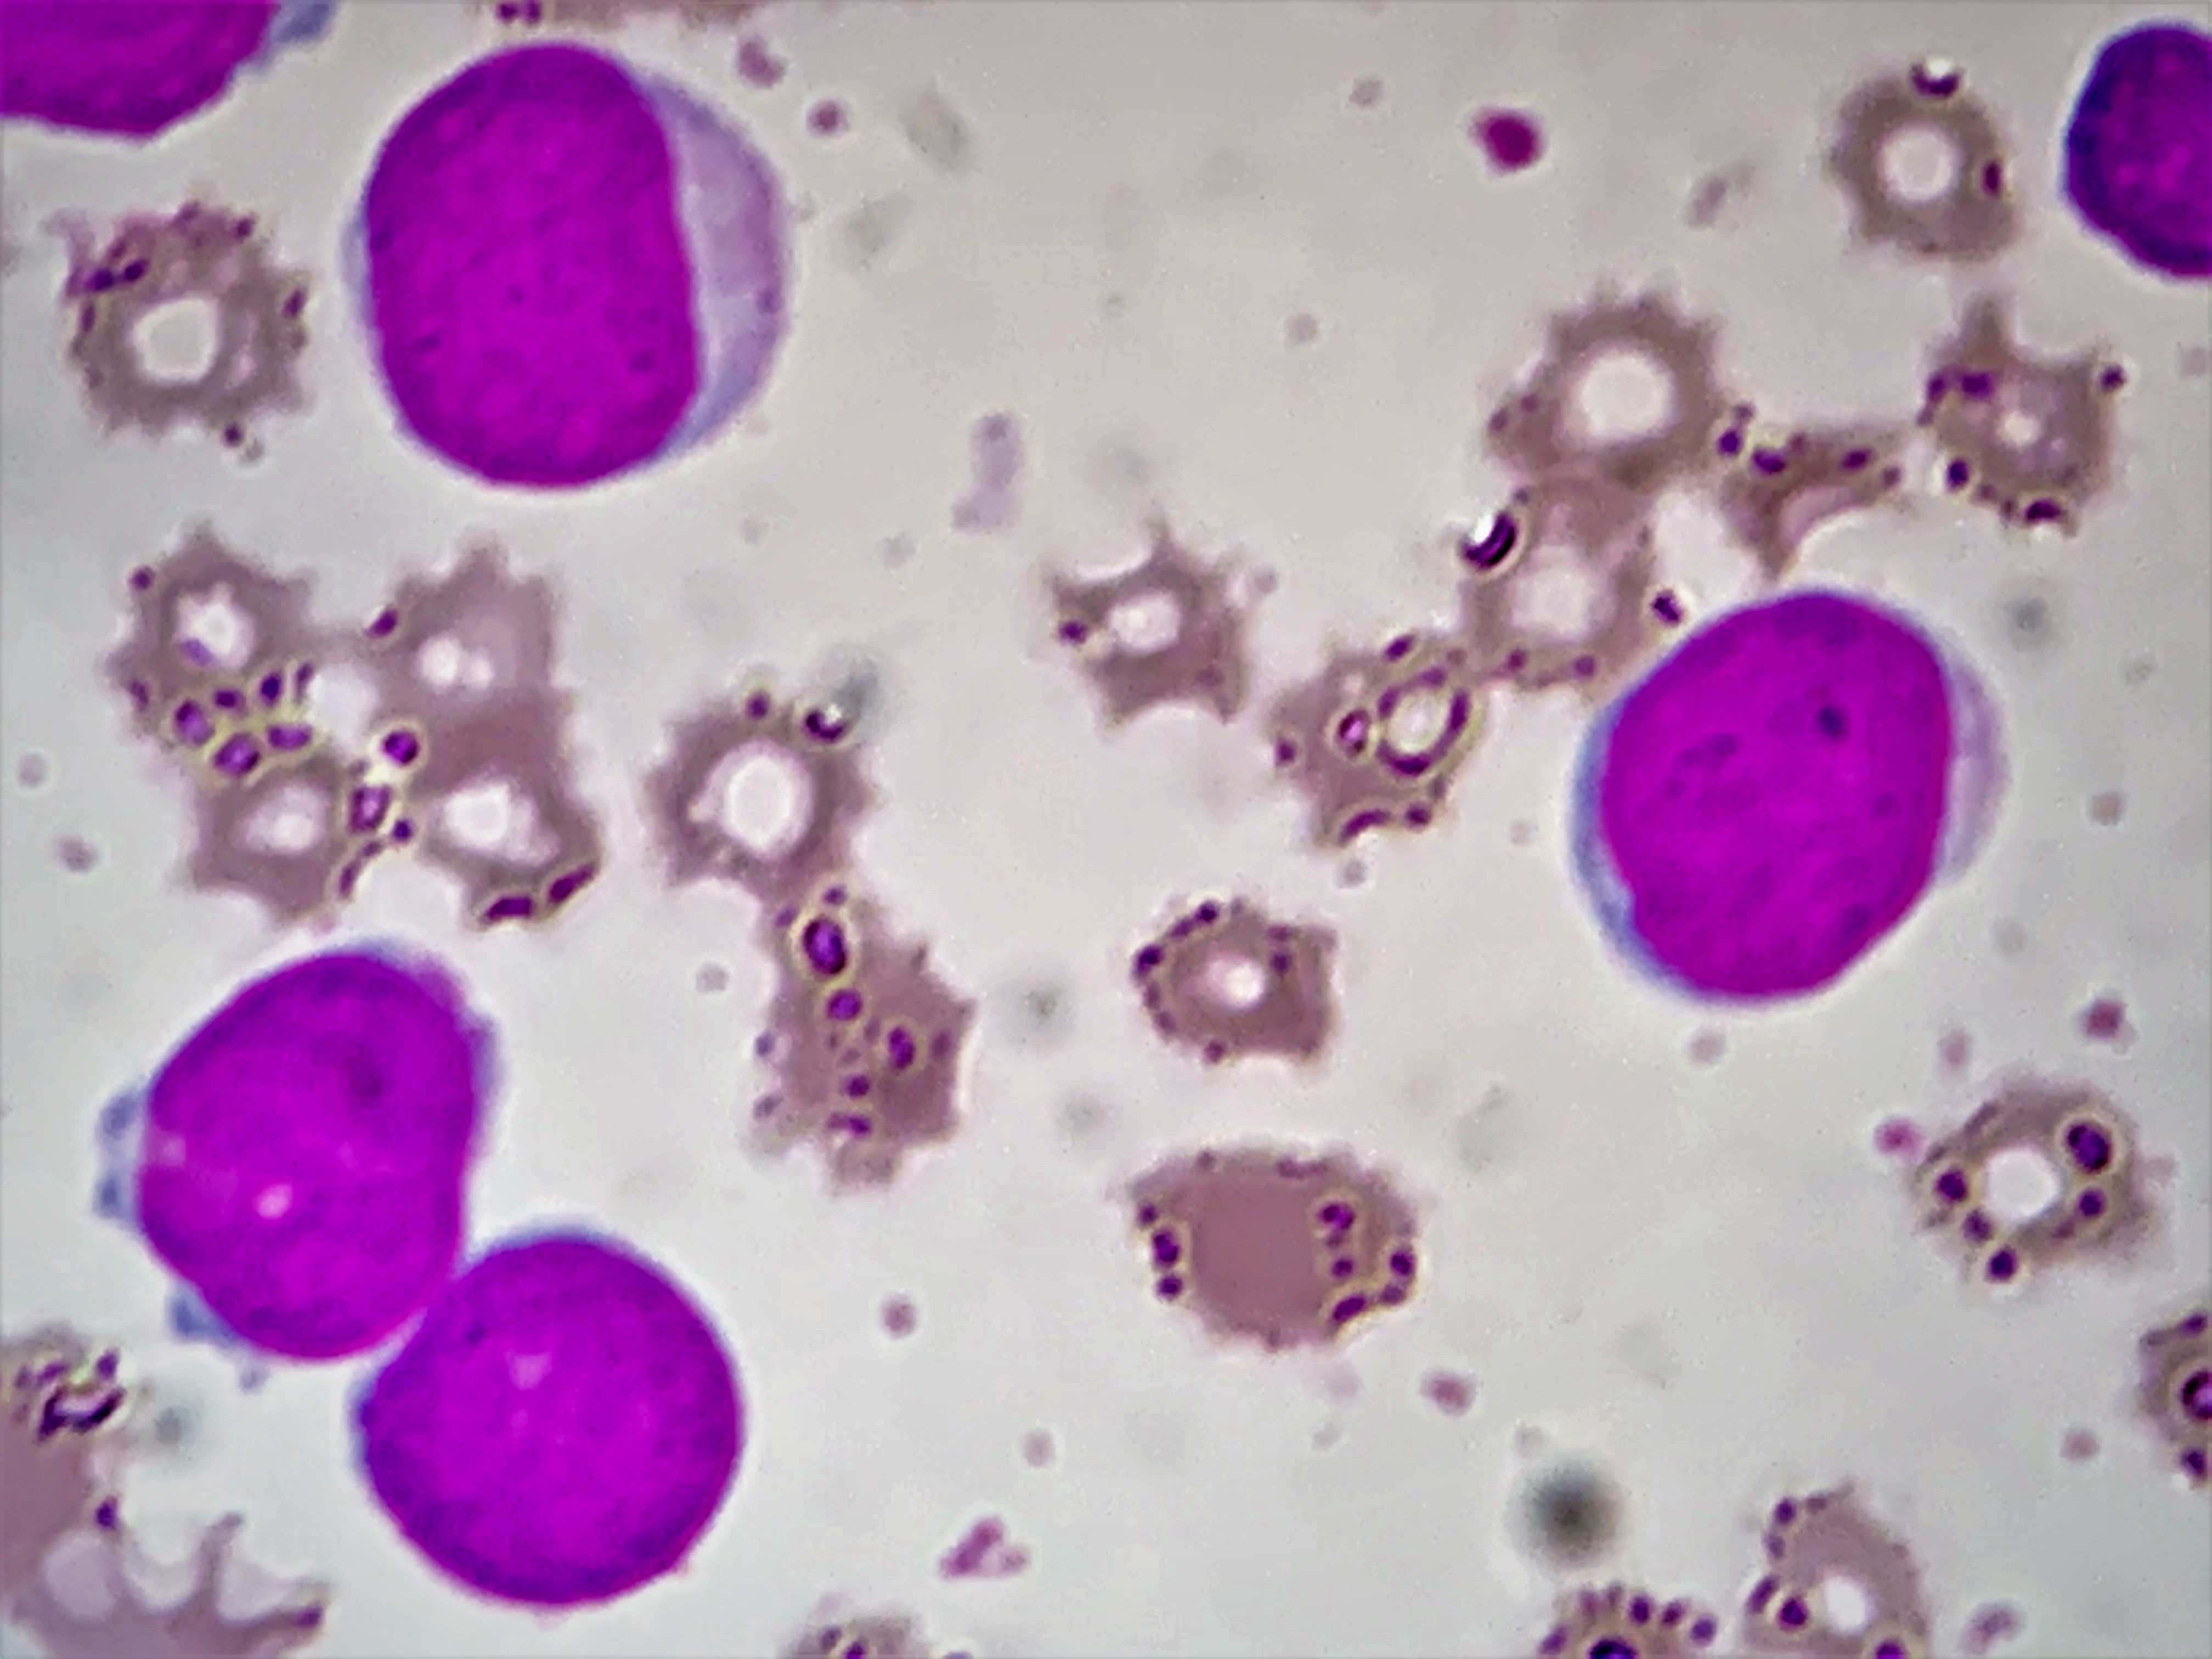
Cell type: BLAST CELLS